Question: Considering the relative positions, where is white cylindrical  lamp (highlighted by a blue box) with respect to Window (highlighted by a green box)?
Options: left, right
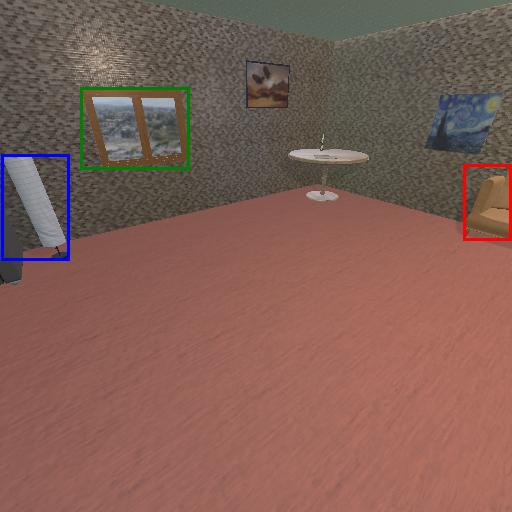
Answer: left